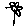
Label: flower